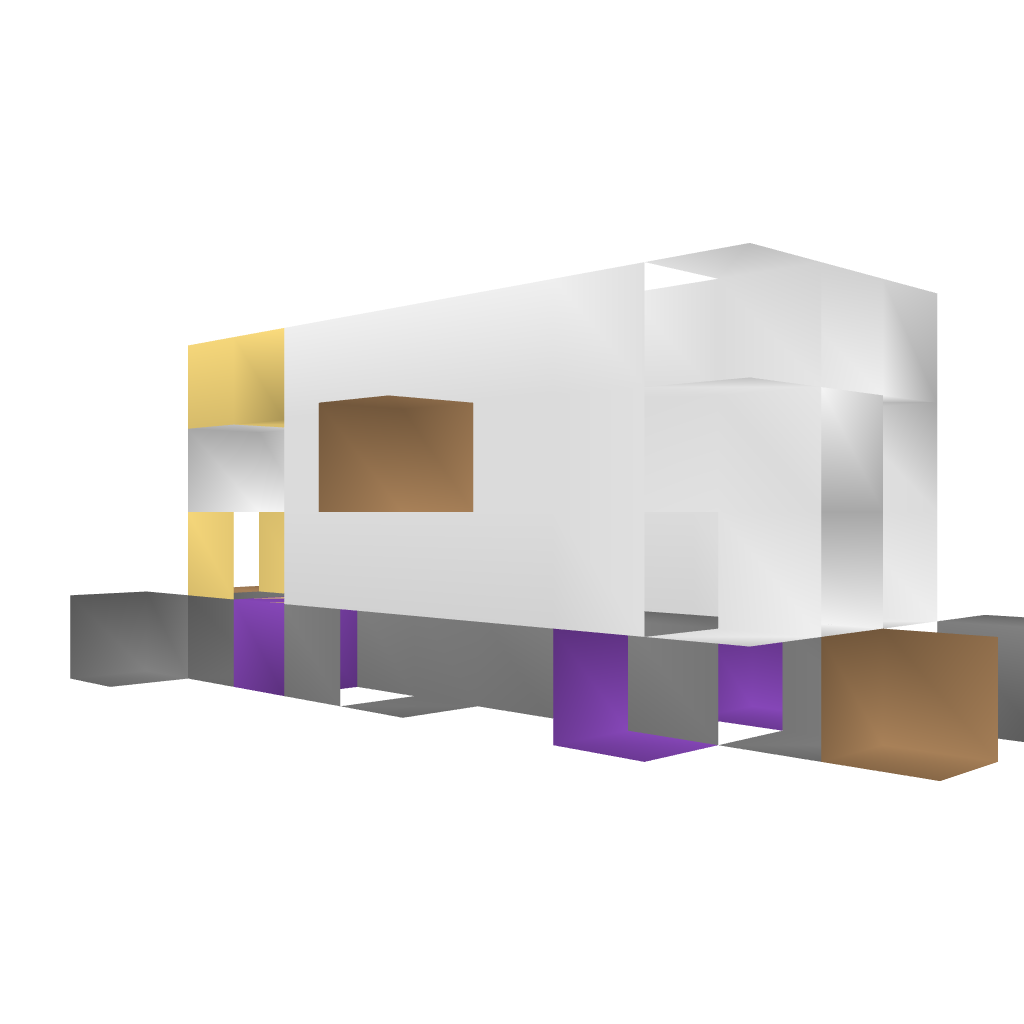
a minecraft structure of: Fish Truck bad low quality